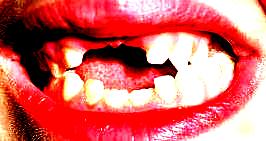
Condition: hypodontia